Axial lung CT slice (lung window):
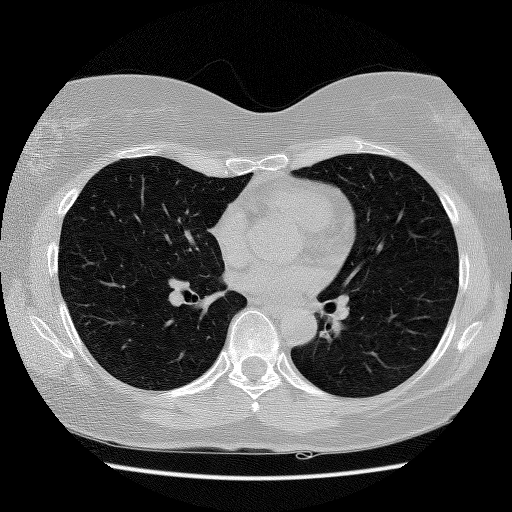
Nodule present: no